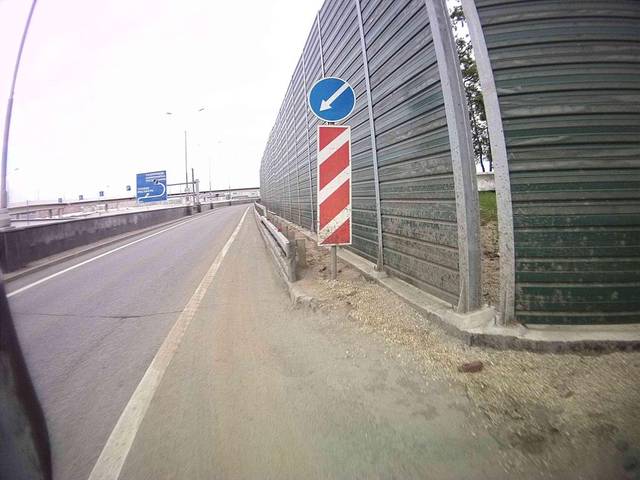
Region: Russia
Coordinates: 55.574, 37.453